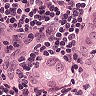
Metastatic tissue present: yes